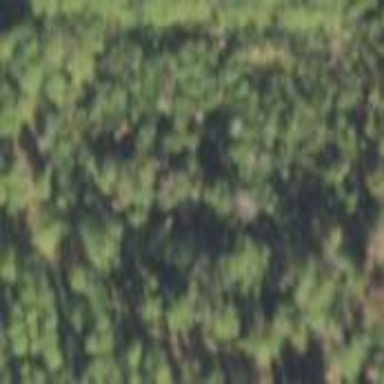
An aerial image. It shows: Beautiful woodland area.